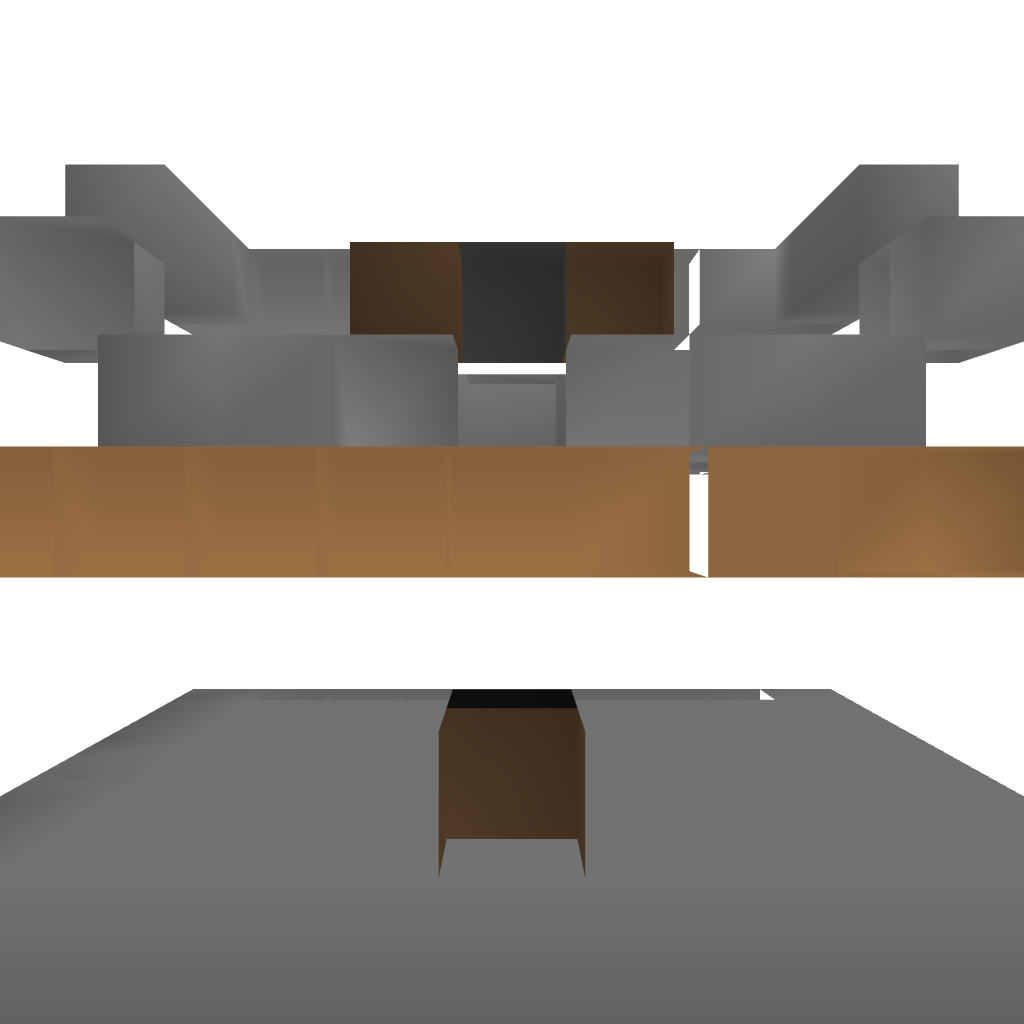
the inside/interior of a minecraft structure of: Drum Set